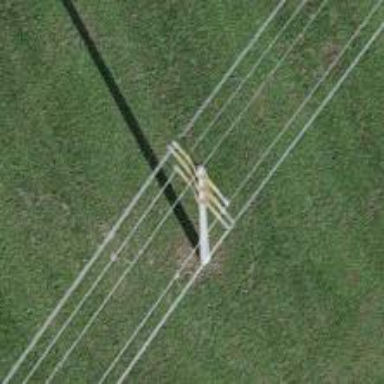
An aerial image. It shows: Power pole.